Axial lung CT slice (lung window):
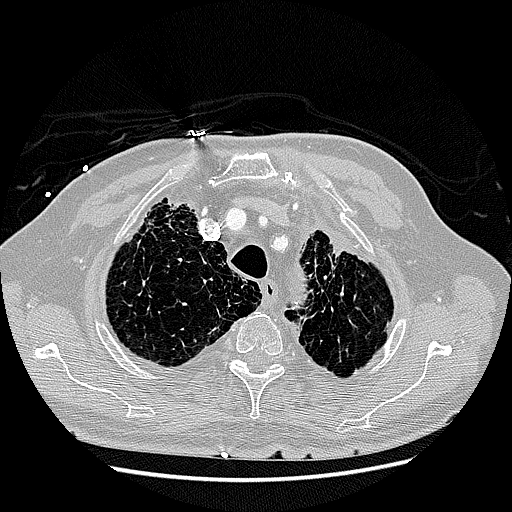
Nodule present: no